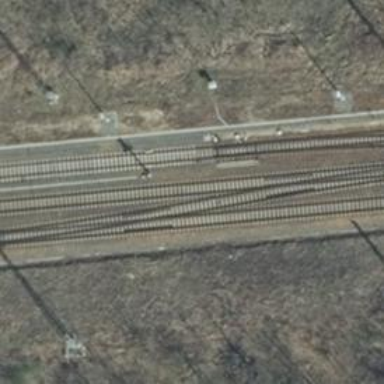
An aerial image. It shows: Railway signal.